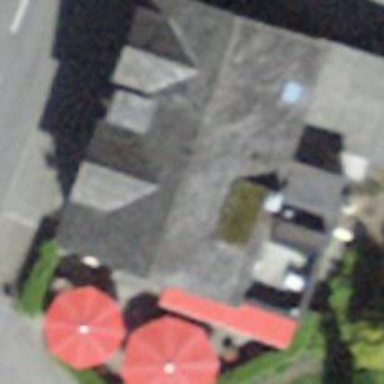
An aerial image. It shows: Restaurant.